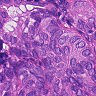
Metastatic tissue present: yes